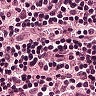
Metastatic tissue present: no